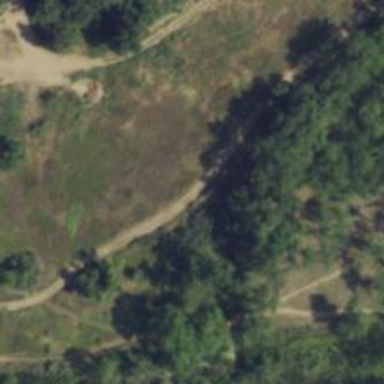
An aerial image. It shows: Path designated as Multipurpose Trail.